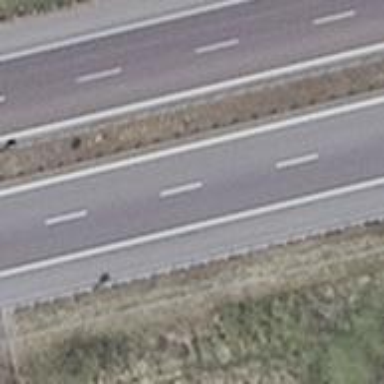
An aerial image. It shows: Asphalt motorway.